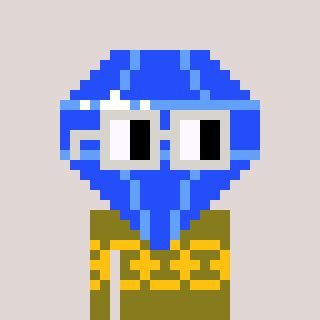
a pixel art character with square light gray glasses, a blue diamond-shaped head and a gunk-colored body on a warm background